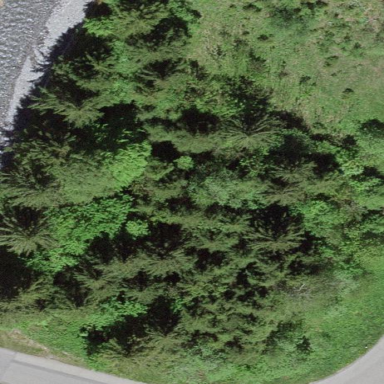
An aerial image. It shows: Forest area.